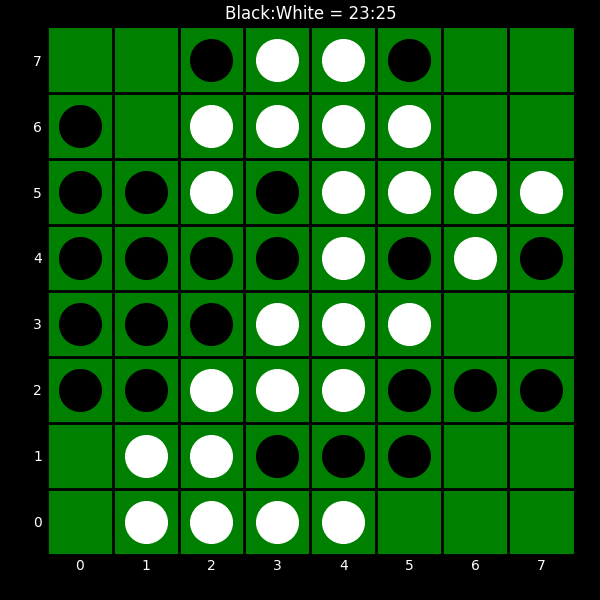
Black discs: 23
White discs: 25